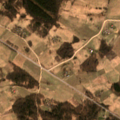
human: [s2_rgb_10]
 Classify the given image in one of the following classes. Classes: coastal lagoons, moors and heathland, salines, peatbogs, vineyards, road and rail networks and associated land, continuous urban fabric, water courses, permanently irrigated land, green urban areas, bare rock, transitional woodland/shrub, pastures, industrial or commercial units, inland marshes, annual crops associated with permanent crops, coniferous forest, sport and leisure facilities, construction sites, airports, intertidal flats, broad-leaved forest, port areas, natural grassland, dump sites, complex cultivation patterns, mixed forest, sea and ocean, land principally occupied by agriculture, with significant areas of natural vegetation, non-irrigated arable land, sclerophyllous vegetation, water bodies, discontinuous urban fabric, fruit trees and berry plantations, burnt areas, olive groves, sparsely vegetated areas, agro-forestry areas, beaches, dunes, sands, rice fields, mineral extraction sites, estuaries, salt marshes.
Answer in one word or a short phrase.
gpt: non-irrigated arable land, pastures, complex cultivation patterns, land principally occupied by agriculture, with significant areas of natural vegetation, broad-leaved forest